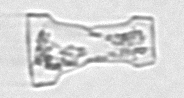
Label: Eucampia